Field crop: maize
Growth stage: 2
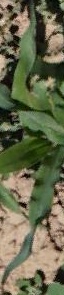
Species: maize